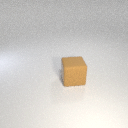
large brown rubber cube